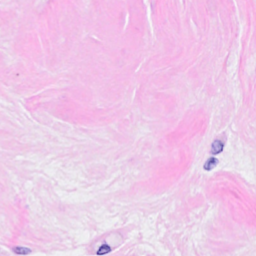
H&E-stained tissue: Breast